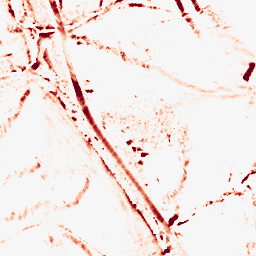
Category: morphological
Decomposition family: morphological_diamond
Decomposition parameters: operation: opening
radius: 5
Upsampling method: sinc_blackman
Upsampling parameters: scale: 2
kernel_size: 4
Upsampling scale: 2